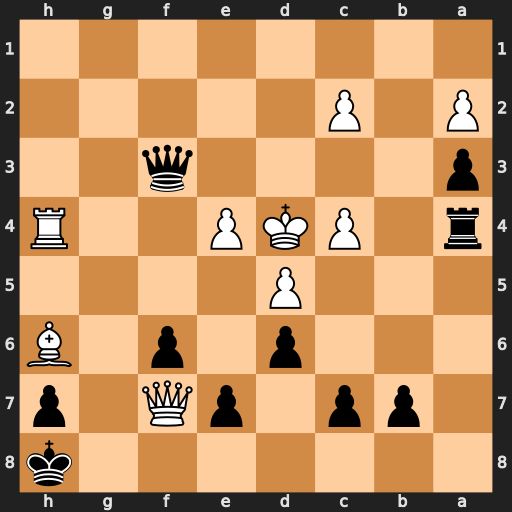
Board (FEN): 7k/1pp1pQ1p/3p1p1B/3P4/r1PKP2R/p4q2/P1P5/8
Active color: b
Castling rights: -
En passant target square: -
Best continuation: e5+ dxe6 c5+ Kd5 Qd1+ Bd2 Qxd2#